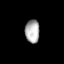
Tissue: lung
Cell type: Others
Senescence score: 0.2334
Nuclear area (px): 328
Mean DAPI intensity: 173.159